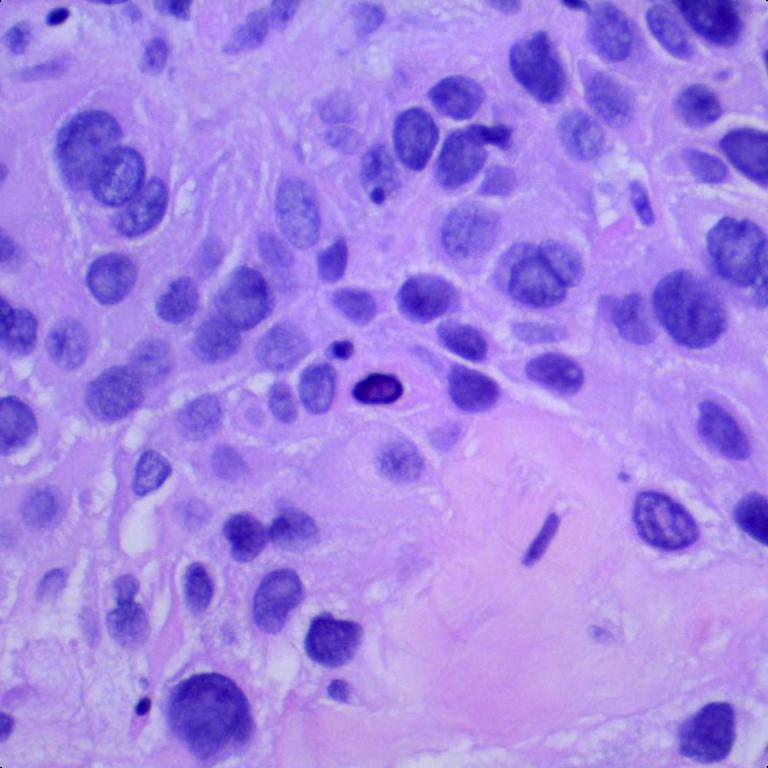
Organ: lung
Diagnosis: squamous carcinomas